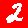
Digit: 2